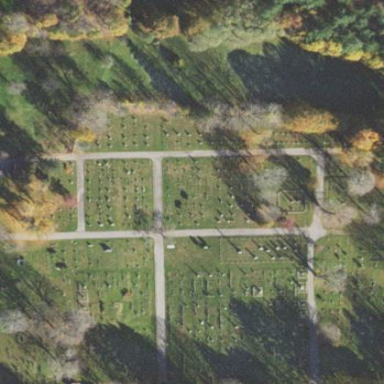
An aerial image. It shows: Cemetery with historical significance.